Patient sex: M
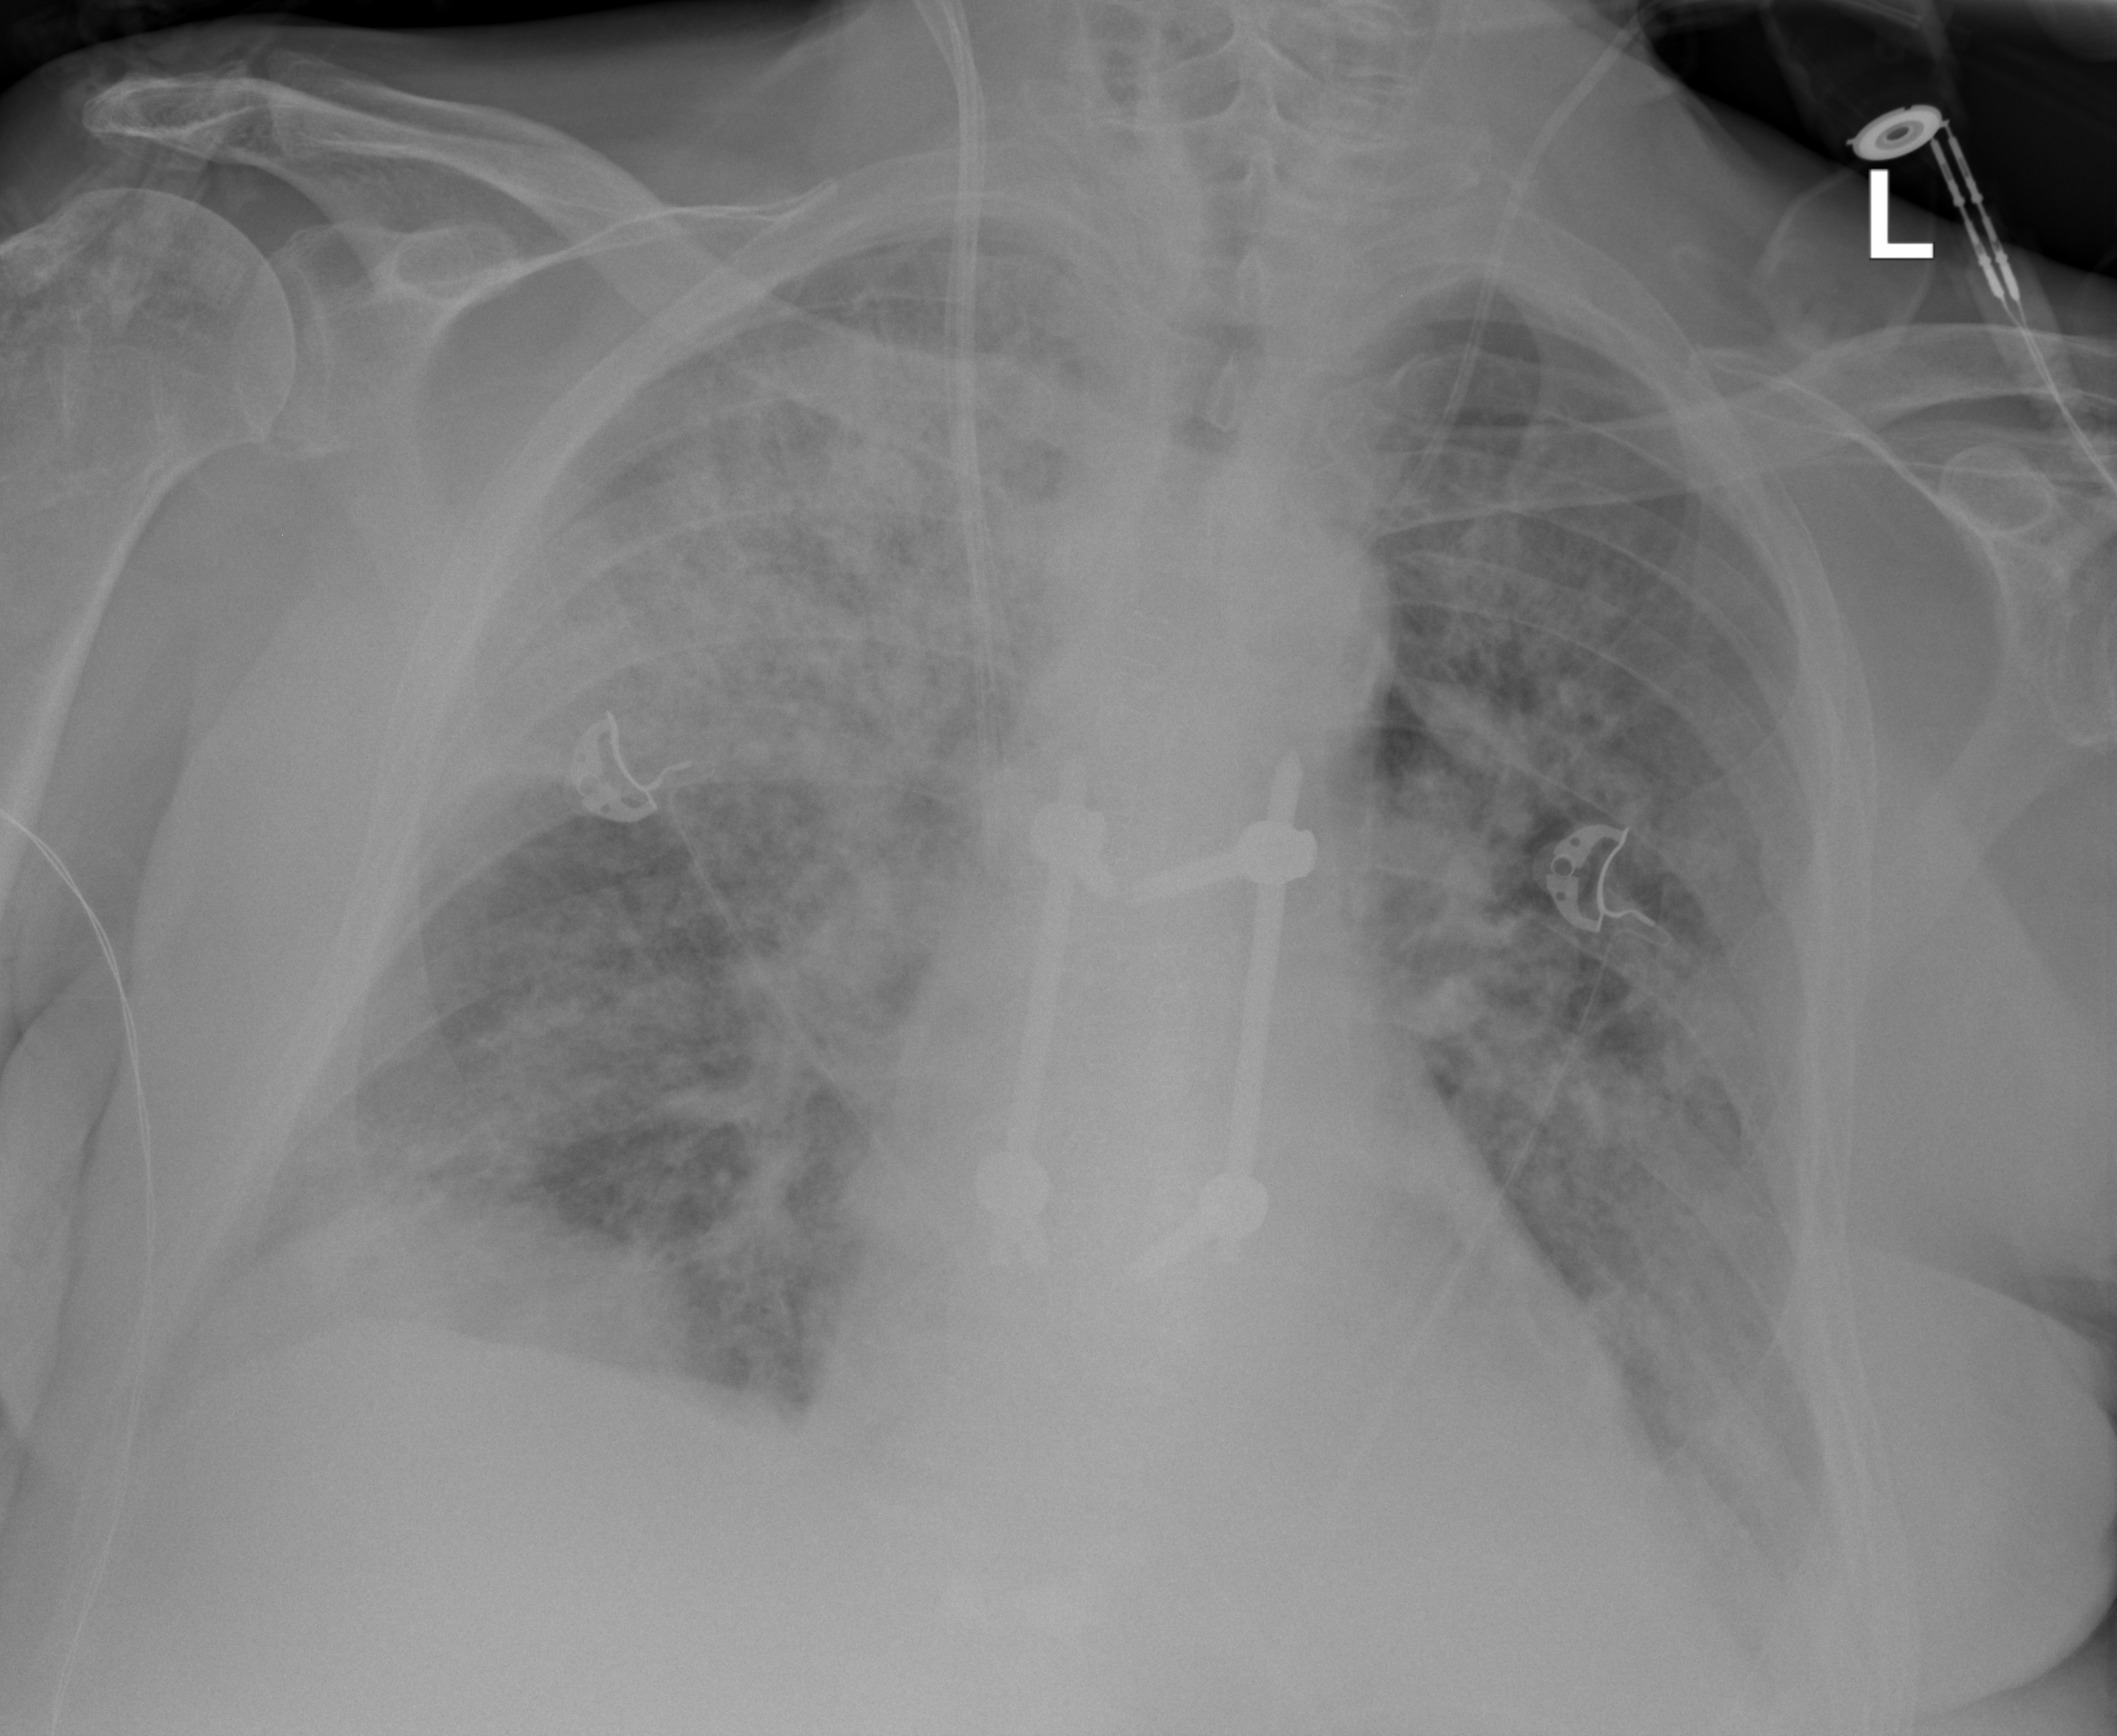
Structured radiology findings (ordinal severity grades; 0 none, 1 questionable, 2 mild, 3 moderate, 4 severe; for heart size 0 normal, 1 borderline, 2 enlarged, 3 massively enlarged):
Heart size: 1
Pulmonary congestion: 2
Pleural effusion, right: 0
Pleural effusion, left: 2
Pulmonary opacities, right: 3
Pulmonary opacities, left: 2
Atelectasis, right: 0
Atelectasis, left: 2